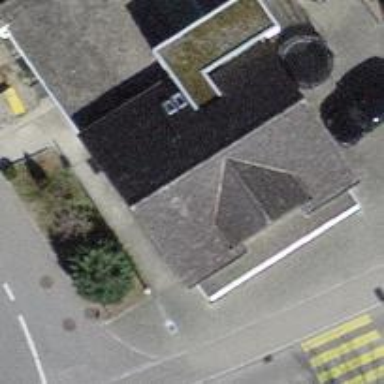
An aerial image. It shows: Building with tiled roof.